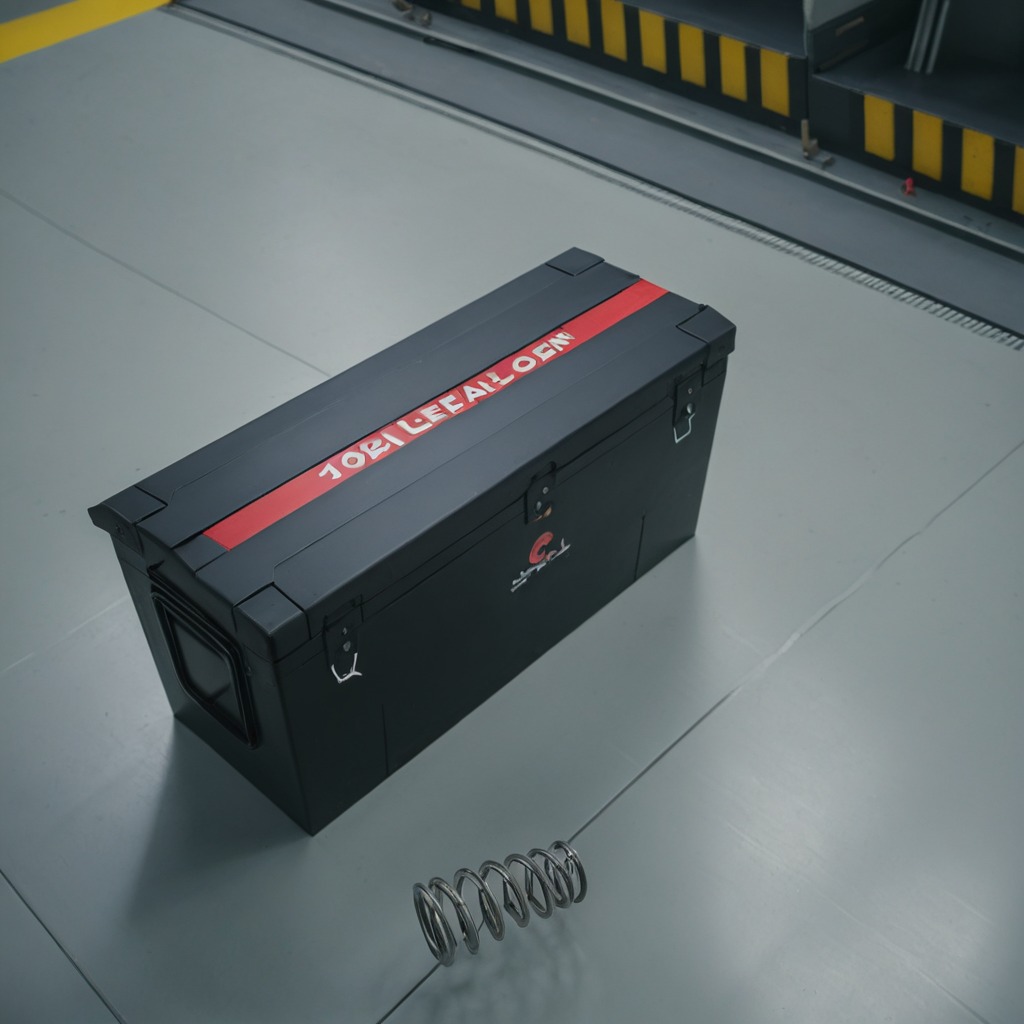
A coiled metal spring lies on the toolbox surface in an airplane hangar workshop.